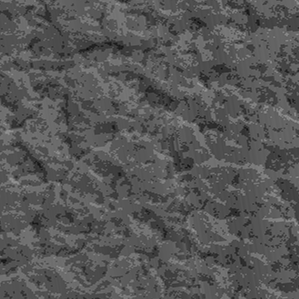
Label: frost